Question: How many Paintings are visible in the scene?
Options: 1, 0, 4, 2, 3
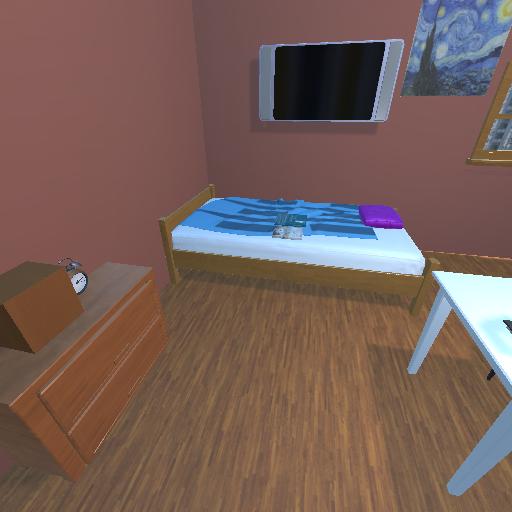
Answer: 1